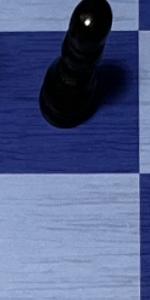
Label: Empty